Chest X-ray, AP view. Patient: 43 years old, sex F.
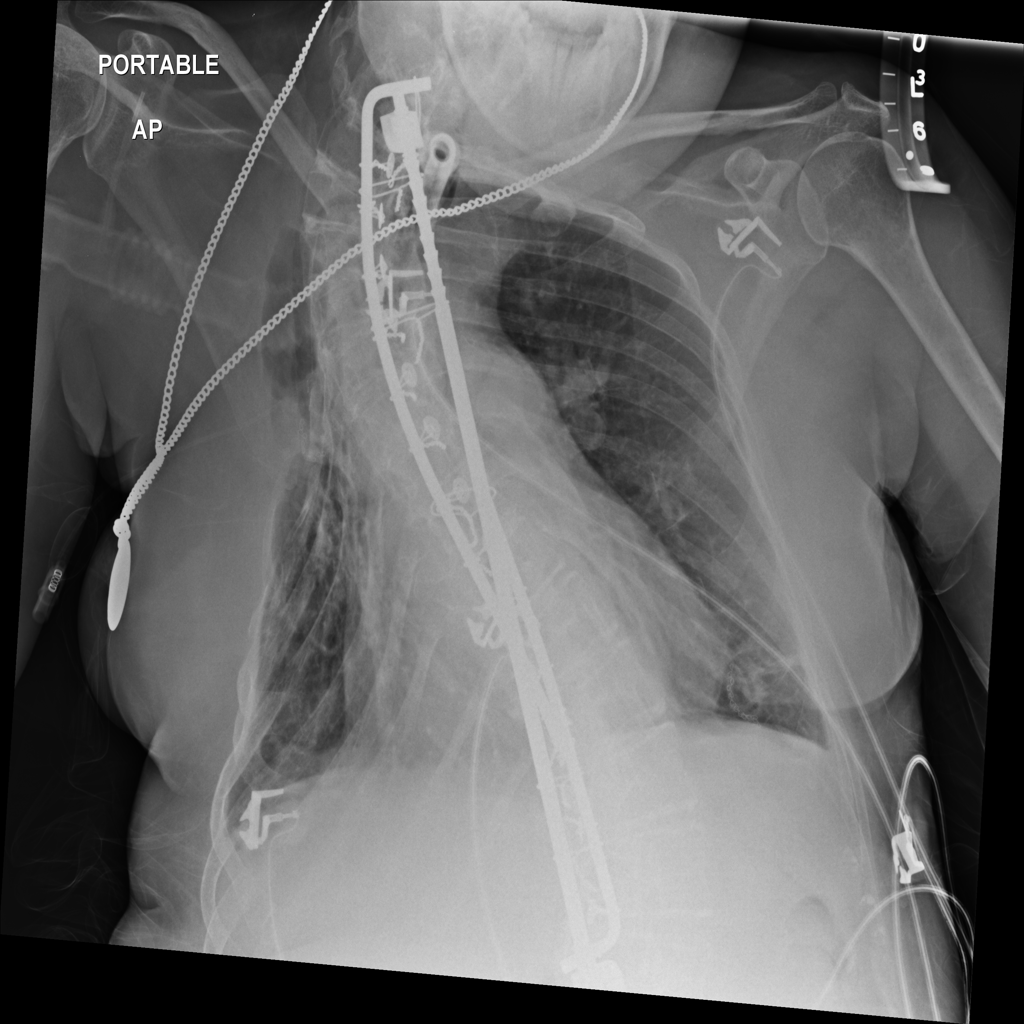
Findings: No Finding